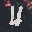
Label: 4